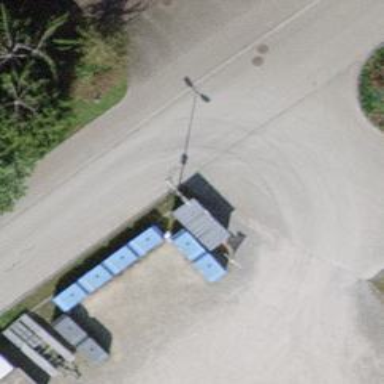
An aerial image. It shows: Recycling container at amenity designated for recycling.